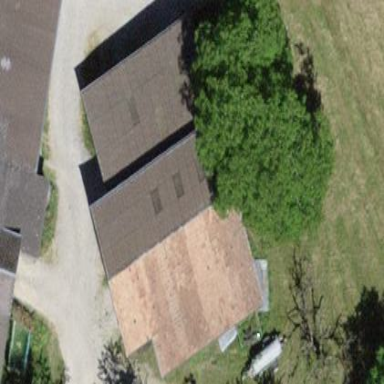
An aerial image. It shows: Rural barn.